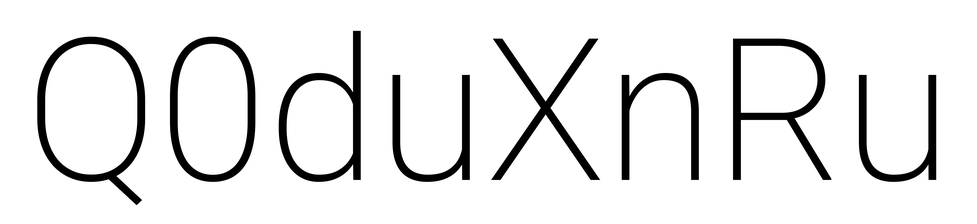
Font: Roboto_ExtraLight